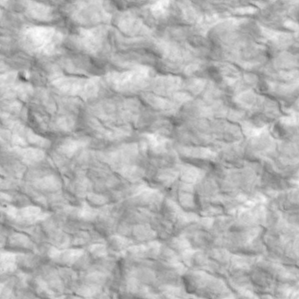
Label: non_frost